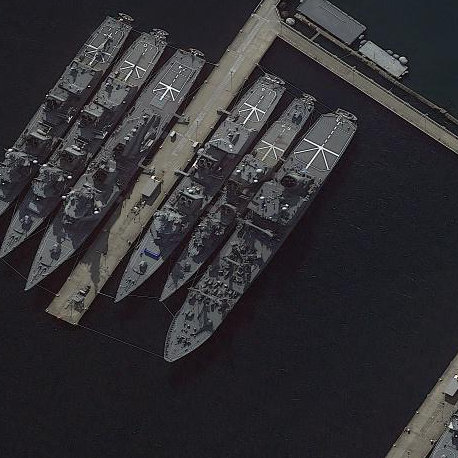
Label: cruiser